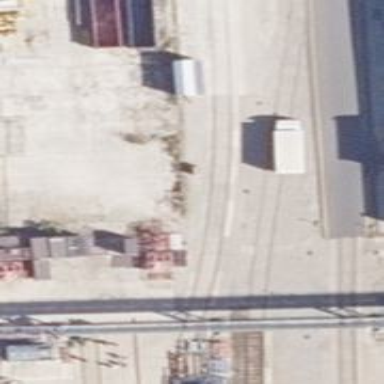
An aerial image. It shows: Rail spur service.